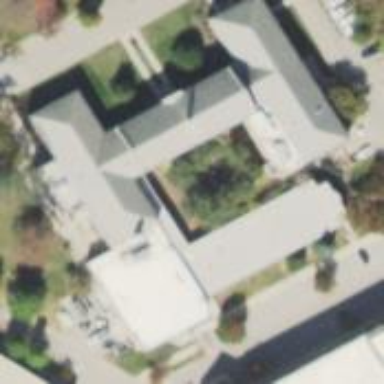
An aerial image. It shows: University building.